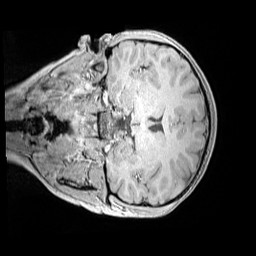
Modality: MP2RAGE
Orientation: coronal
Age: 11
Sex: female
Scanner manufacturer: siemens
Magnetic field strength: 3 T
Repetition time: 4 s
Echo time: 0.00299 s